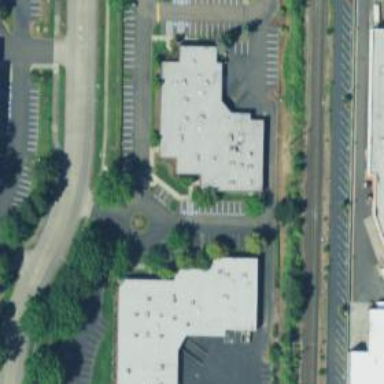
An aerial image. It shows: Office building.